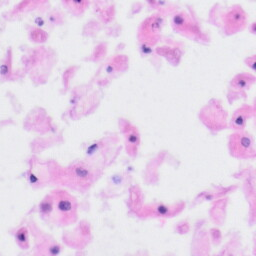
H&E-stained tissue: Tonsil